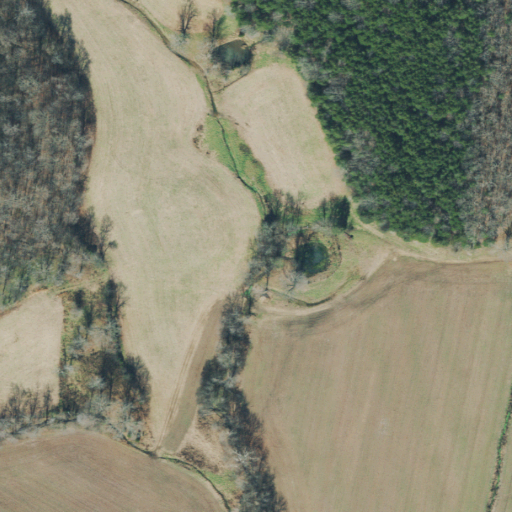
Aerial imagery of valley in Tennessee named Hightower Hollow containing pasture, evergreen forest, and deciduous forest